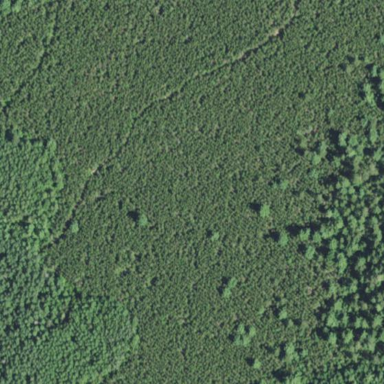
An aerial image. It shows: Woodland plantation with evergreen needle-leaved trees.